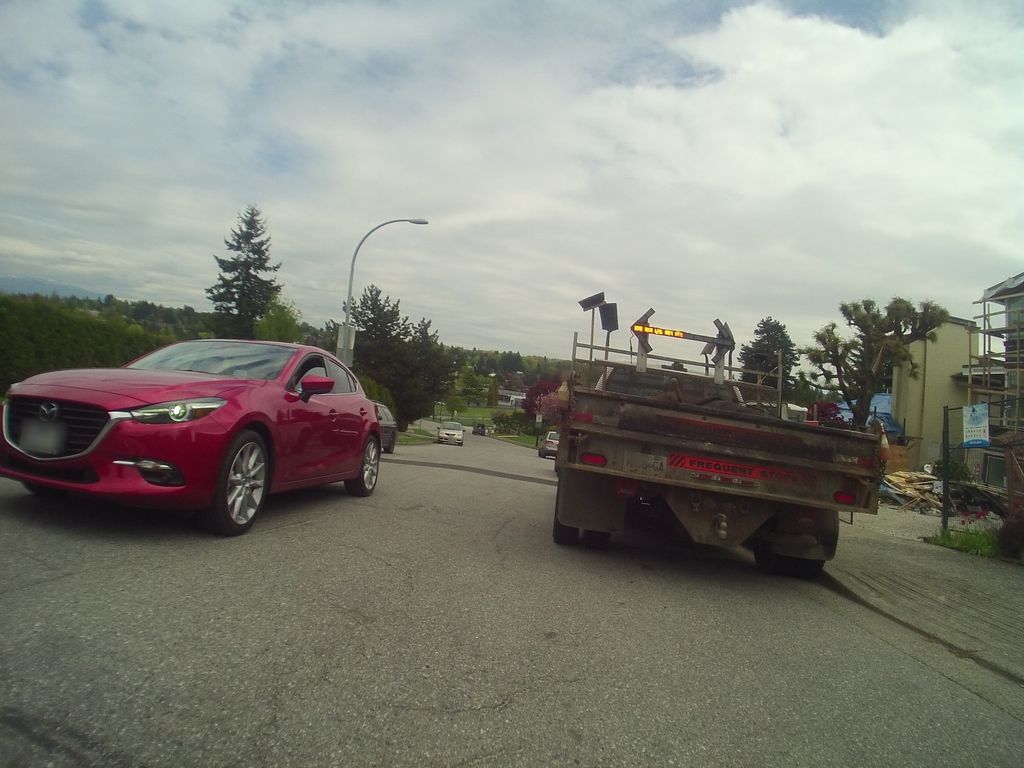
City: vancouver